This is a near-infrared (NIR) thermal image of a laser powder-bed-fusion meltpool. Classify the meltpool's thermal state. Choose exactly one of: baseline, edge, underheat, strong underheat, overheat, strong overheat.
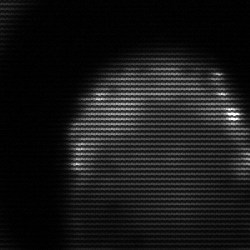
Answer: edge